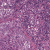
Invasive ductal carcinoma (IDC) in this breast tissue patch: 1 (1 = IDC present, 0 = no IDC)